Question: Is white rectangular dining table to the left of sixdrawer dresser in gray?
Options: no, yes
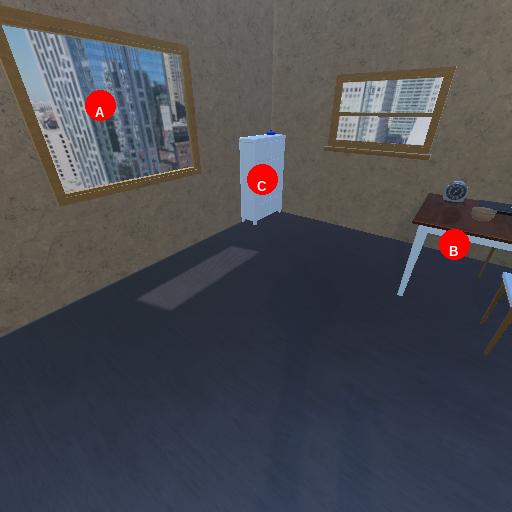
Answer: no